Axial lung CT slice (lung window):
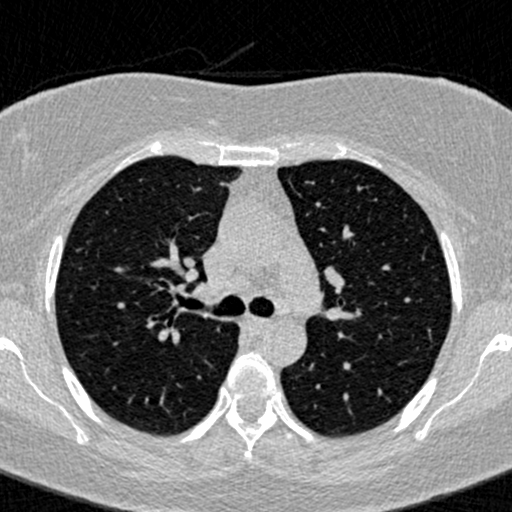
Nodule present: no